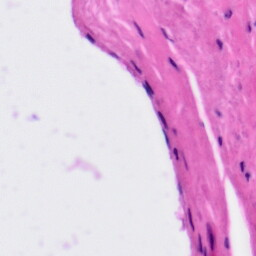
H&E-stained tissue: Tonsil